Question: I am trying to declare a NSMutableArray to use to hold some 'Contact' objects. I am following the instructions given in this question, <URL> it says that it is implicit in newer versions of xcode. I have also tried including it and get the same errors so I don't think it is the problem but I just thought I would mention it.
I am getting these errors but can't figure out what exactly they mean because according to these questions:
<URL>
<URL>
<URL>
NSMutableArrays do not enforce the types of objects that are placed into them.
What am I doing wrong and what do these errors mean? This is my first Objective C project and I believe this is a simple problem but nevertheless it is one that I have not been able to figure out and has been frustrating me for hours.
Here is my header file:
'''
#import <Foundation/Foundation.h>
#import "Contact.h"
@interface ContactList : NSObject
@property (strong, readwrite, nonatomic) NSMutableArray *contactList;
+ (BOOL) addContact: (Contact *) contact;
- (BOOL) emptyContactList;
//- (BOOL) buildContactList
@end
'''
and here is my implementation file:
'''
#import "ContactList.h"
@implementation ContactList
contactList = [[NSMutableArray alloc] init];
+ (BOOL) addContact: (Contact *) contact
{
return YES;
}
- (BOOL) emptyContactList
{
return YES;
}
@end
'''
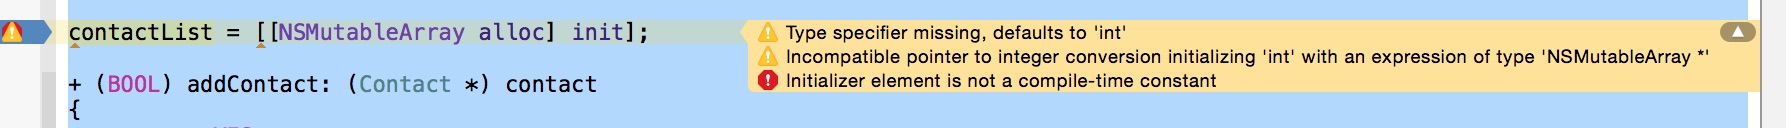
Answer: To add onto the already correct answers, if the array needs to exist as part of the initialization of the class, you can include it's setup in an init method as:
'''
-(instancetype) init{
self = [super init];
if(self){
_contactList = [NSMutableArray alloc] init];
}
return self;
}
'''
Just be aware that you can't set up instance variables in a class method. Meaning, you would only be able to call your '+addContact:' method you created an instance of your 'ContactList' class. Otherwise the array would always be nil, regardlesss of how many 'Contact's you added
<URL> may provide you with some additional insight on class constructors